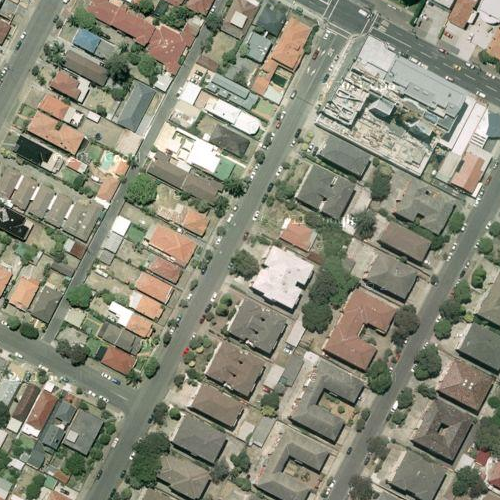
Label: sydney